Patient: sex M, age 62
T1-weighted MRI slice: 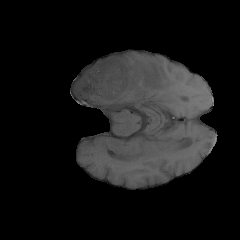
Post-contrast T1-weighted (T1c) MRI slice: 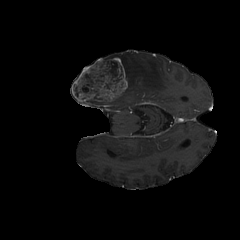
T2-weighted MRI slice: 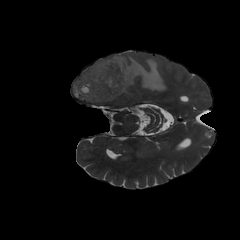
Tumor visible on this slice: yes
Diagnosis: Glioblastoma, IDH-wildtype
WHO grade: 4